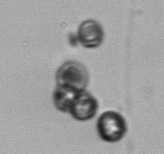
Label: Phaeocystis